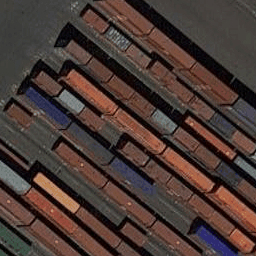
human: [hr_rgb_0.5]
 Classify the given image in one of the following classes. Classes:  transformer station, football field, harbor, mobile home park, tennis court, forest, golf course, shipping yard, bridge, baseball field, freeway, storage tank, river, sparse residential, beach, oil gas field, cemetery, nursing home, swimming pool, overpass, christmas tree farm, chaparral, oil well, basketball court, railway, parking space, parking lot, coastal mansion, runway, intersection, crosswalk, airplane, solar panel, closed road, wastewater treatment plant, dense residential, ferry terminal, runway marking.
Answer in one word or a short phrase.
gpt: shipping yard